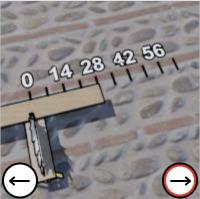
Task: length
Answer: 28
First scale value: 14.0